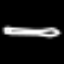
Label: pencil